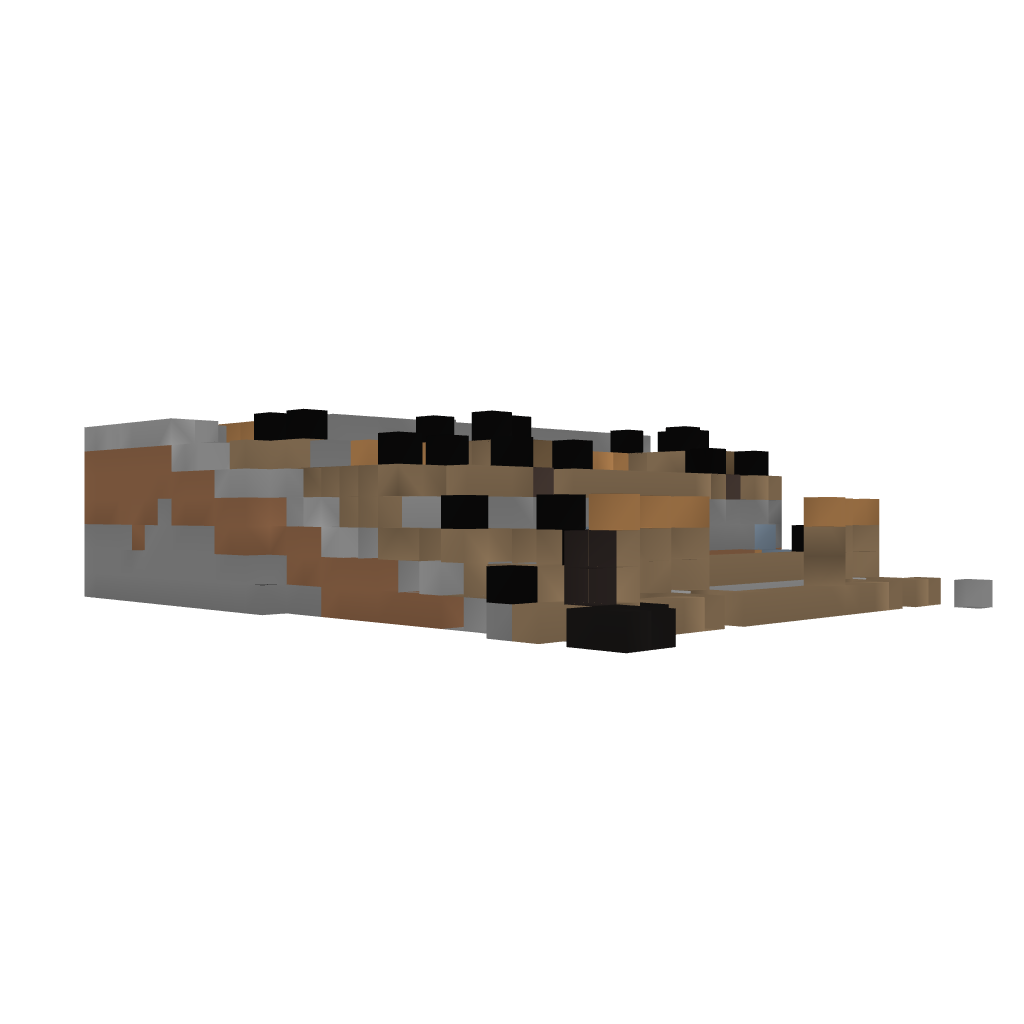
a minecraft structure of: Interior-Farm